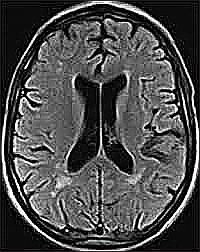
Label: notumor